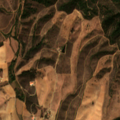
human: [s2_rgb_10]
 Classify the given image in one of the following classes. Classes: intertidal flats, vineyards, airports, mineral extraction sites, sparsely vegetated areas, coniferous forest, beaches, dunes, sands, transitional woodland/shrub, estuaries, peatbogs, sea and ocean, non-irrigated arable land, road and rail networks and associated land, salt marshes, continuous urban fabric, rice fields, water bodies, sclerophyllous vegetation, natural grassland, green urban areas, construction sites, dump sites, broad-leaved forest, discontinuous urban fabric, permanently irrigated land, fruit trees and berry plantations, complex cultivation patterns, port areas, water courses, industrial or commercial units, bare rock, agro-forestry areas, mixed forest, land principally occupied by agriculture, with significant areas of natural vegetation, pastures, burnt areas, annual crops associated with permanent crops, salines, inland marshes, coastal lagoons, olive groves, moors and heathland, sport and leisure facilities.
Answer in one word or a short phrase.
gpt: non-irrigated arable land, pastures, broad-leaved forest, transitional woodland/shrub